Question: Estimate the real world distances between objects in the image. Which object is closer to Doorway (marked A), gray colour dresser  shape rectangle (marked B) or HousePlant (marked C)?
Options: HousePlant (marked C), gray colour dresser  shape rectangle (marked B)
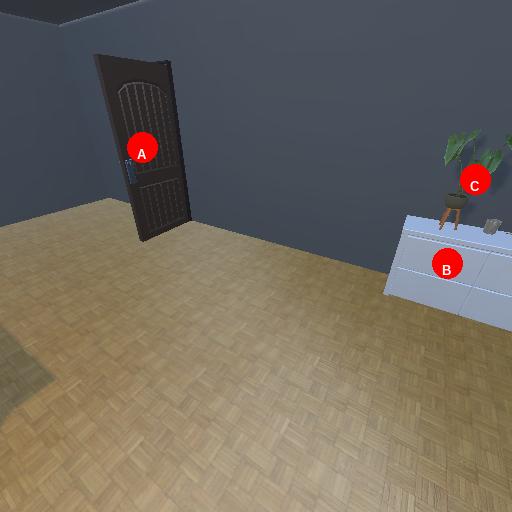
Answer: HousePlant (marked C)